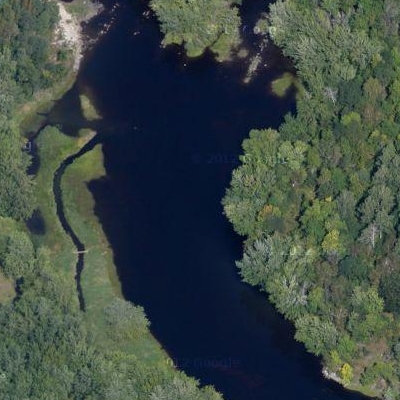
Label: RiverLake